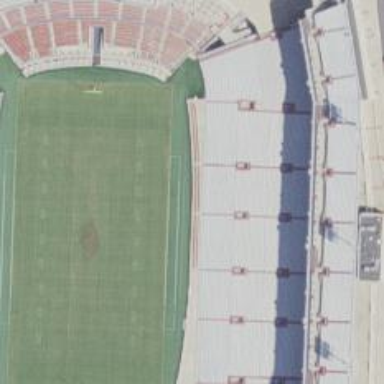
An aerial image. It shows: Pitch for American football.